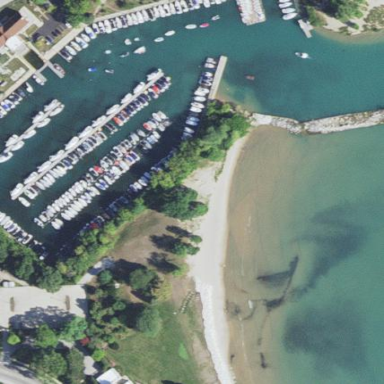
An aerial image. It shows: River known as Wilmette Harbor.